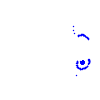
Particle: kaon